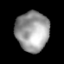
Tissue: lung
Cell type: Epithelial cells
Senescence score: 0.08444
Nuclear area (px): 1297
Mean DAPI intensity: 155.618